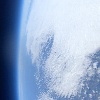
Label: cloud